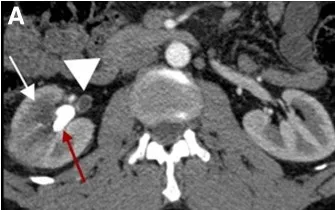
Preoperative axial.
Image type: radiology (ct)